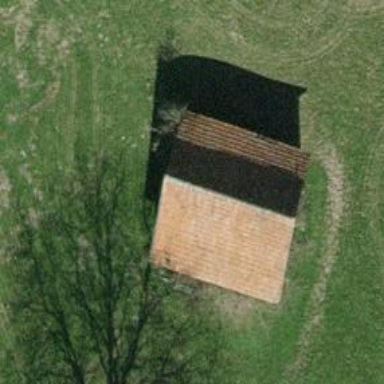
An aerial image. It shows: Rural barn.